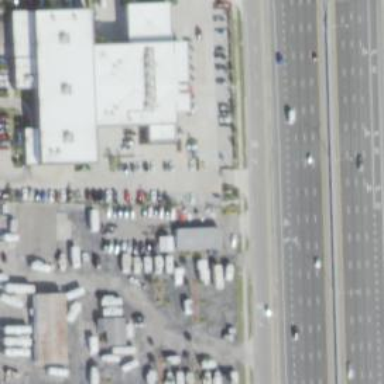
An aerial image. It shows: Car rental service.